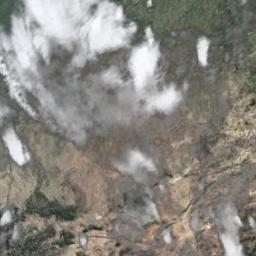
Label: cloud